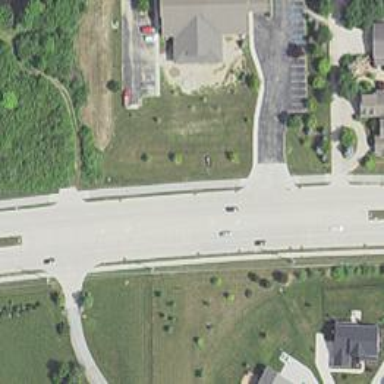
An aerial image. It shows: Secondary road.